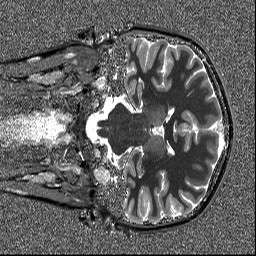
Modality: T1map
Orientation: coronal
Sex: female